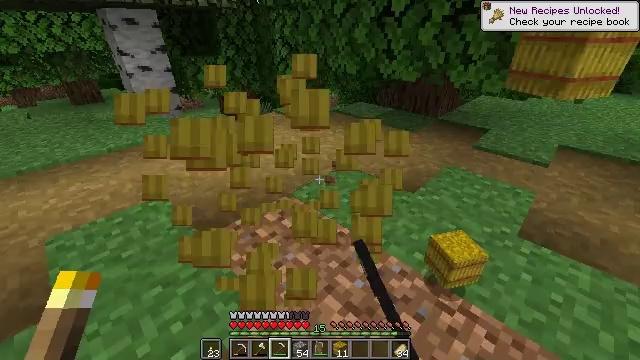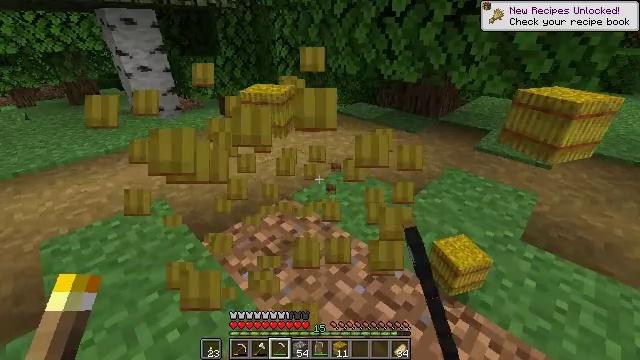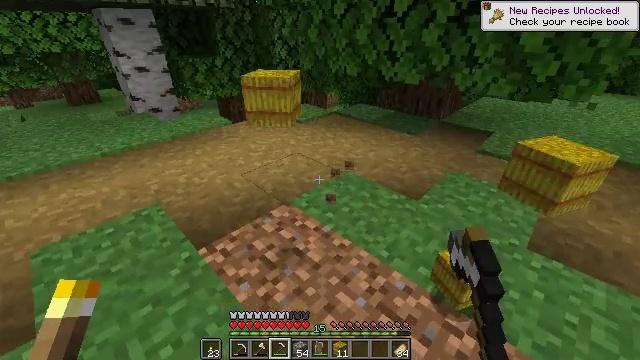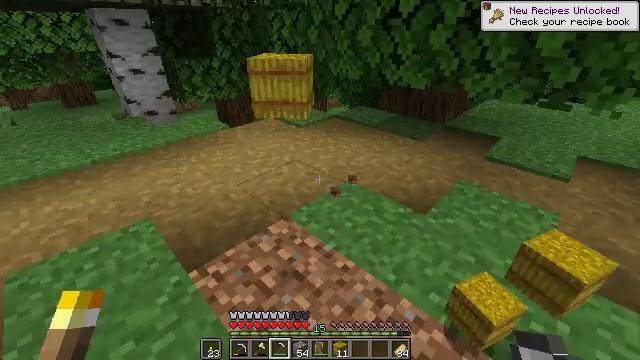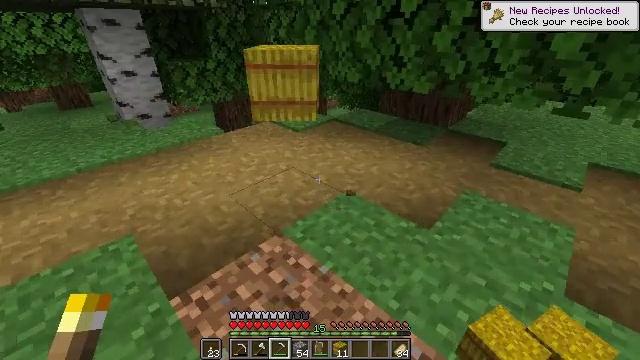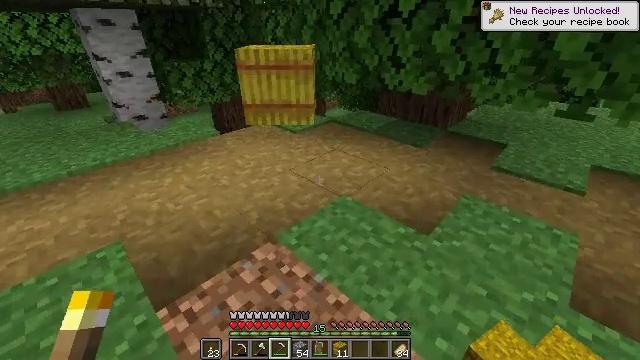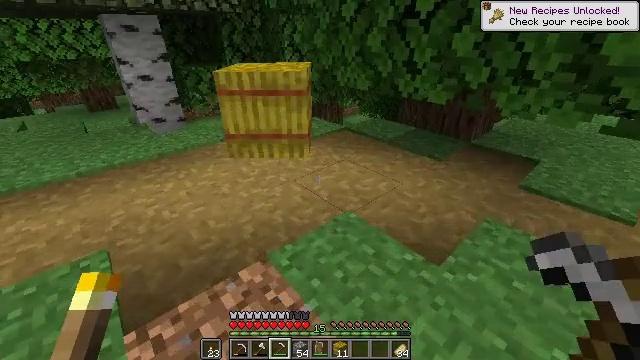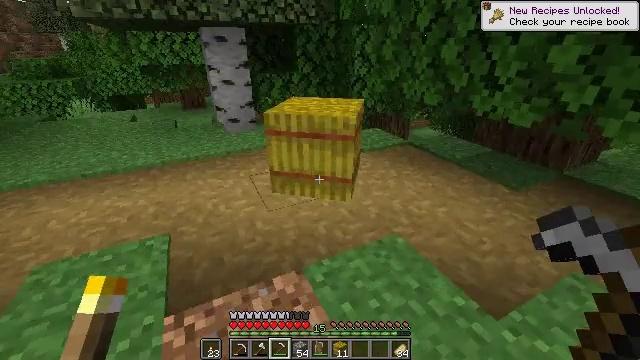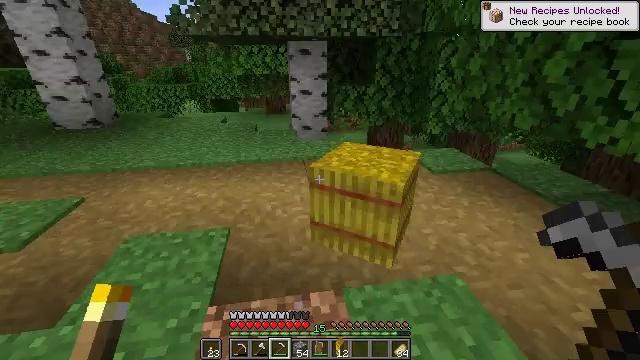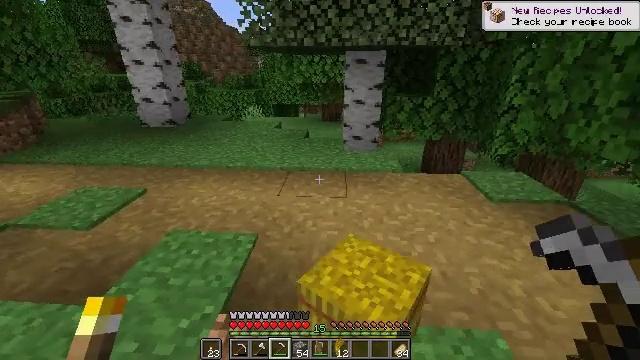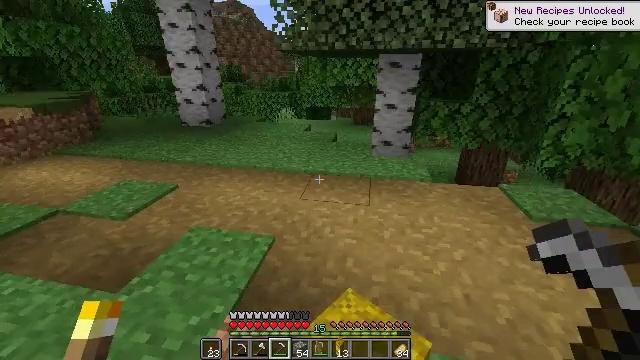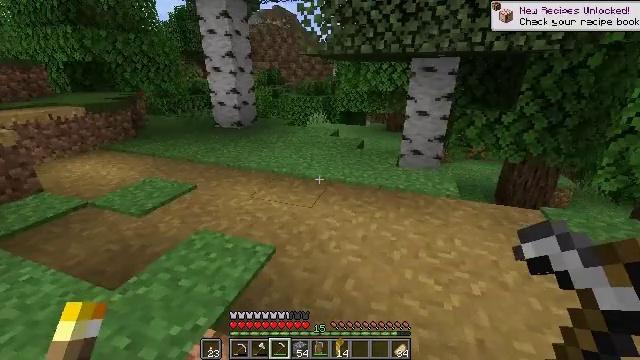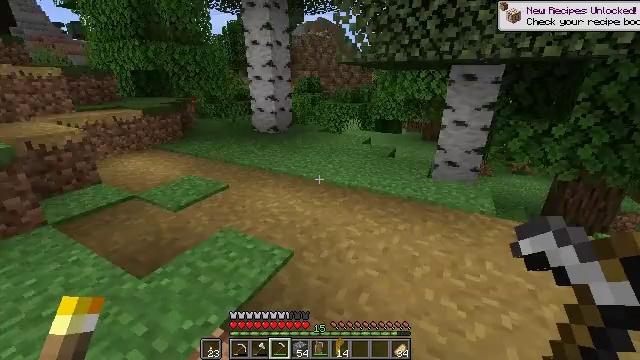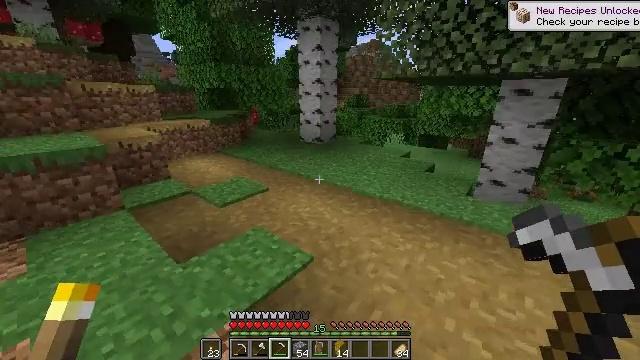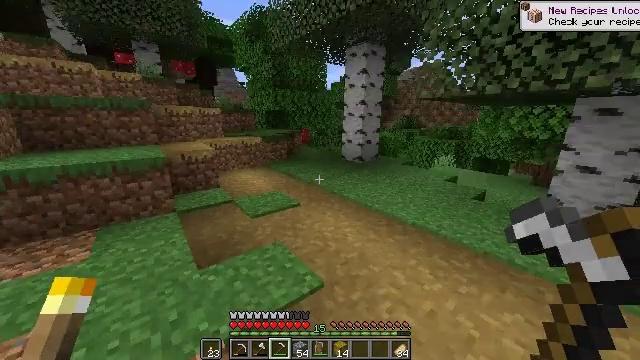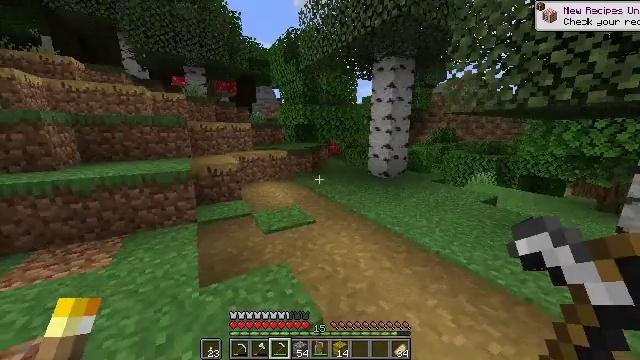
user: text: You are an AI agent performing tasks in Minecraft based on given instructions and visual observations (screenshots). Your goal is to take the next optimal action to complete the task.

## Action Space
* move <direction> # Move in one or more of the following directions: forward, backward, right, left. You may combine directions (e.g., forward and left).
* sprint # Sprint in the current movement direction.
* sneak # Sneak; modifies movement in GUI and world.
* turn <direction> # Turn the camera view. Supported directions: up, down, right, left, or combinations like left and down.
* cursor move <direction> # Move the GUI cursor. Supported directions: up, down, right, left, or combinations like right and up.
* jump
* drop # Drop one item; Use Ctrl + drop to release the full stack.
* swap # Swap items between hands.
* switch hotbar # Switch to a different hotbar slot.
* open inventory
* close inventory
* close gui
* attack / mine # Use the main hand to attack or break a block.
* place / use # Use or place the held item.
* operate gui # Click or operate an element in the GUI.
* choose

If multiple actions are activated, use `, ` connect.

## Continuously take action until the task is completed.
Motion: motion action
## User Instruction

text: Gather clay blocks.
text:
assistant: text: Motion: move forward
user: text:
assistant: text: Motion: move forward
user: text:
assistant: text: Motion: move forward
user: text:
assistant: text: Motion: move forward and move right
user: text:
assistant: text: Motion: move forward and move right
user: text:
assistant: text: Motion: move forward and move right, turn left and up
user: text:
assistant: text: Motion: move forward and move right, turn left and up
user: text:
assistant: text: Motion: move forward and move right, turn left and up
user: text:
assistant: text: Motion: move forward and move right, turn left and up
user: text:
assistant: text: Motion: move forward and move right, turn left
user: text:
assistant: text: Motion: move forward and move right, sprint, turn left
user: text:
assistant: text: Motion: move forward and move right, sprint, turn left and up
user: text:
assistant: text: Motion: move forward and move right, sprint, turn left and up
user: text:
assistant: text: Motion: move forward and move right, sprint, turn left and up
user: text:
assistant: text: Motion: move forward and move right, sprint, turn left and up
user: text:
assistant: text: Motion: move forward and move right, sprint, turn left and up
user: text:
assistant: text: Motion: move forward and move right, sprint, turn left and up
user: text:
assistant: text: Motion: move forward and move right, sprint, turn left and up
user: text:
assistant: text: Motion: move forward and move right, sprint, turn left and up
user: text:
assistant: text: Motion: move forward, sprint, turn left
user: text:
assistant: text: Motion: move forward, sprint
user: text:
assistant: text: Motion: move forward, sprint
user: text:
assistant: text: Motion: move forward, sprint
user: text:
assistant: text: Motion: move forward, sprint, turn left
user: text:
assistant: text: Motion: move forward, sprint, turn left
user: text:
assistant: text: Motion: move forward, sprint, turn left
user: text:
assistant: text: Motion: move forward, sprint
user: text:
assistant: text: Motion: move forward, sprint
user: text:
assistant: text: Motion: move forward, sprint
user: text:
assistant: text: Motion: move forward, sprint, turn left